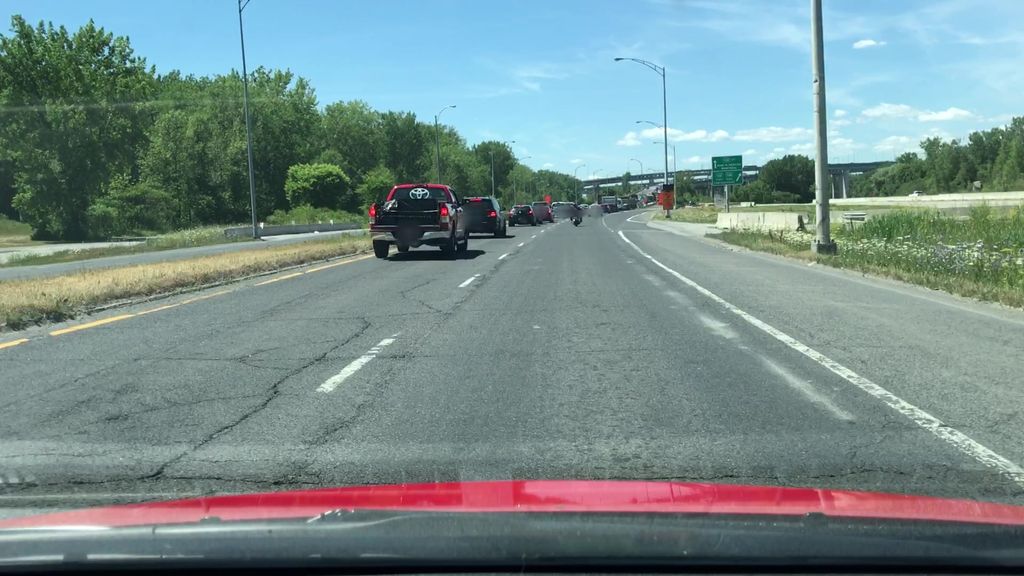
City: montreal